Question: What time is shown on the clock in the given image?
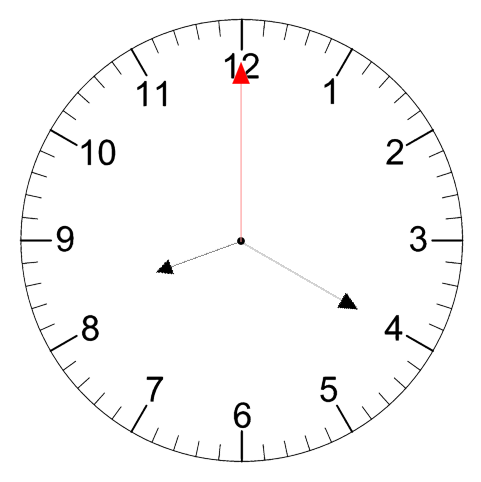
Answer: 08:20:00